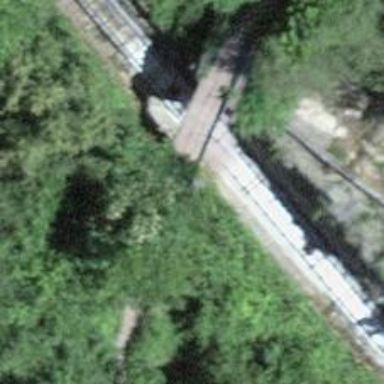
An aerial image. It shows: Fine gravel path on bridge with excellent trail visibility.